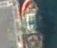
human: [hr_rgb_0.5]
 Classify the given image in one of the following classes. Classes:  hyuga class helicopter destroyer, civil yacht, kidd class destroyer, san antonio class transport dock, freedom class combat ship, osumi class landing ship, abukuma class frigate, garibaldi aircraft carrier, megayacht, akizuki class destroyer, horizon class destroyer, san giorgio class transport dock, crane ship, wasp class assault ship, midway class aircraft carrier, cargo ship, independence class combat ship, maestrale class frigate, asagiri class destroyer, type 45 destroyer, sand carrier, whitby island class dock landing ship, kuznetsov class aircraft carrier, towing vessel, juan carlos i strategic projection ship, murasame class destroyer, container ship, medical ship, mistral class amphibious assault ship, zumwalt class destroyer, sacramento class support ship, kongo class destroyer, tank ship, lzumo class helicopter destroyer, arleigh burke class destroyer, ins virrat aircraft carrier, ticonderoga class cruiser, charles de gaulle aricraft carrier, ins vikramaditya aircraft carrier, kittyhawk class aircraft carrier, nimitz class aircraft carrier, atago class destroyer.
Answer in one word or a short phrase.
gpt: Towing vessel